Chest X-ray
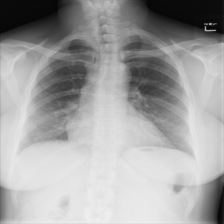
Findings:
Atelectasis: negative
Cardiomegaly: negative
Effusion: negative
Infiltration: negative
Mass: negative
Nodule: negative
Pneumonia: negative
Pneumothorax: negative
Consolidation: negative
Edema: negative
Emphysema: negative
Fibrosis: negative
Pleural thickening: negative
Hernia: negative